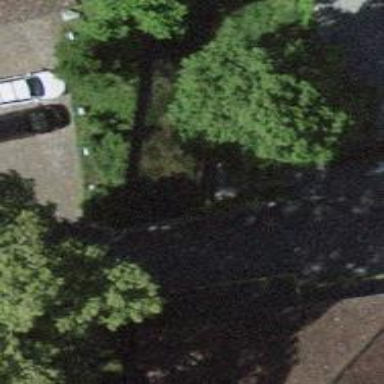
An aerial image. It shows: Cobblestone driveway.